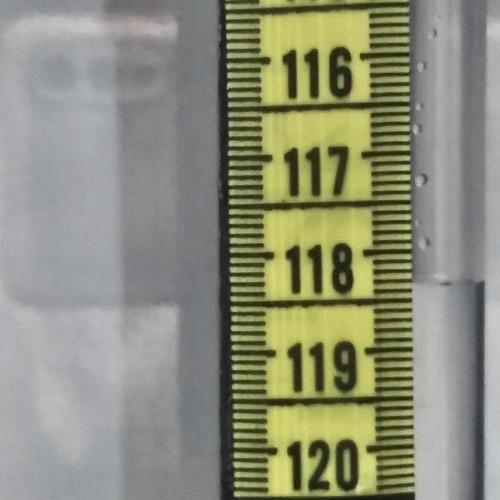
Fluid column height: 118.8 cm